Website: walmart
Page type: payment
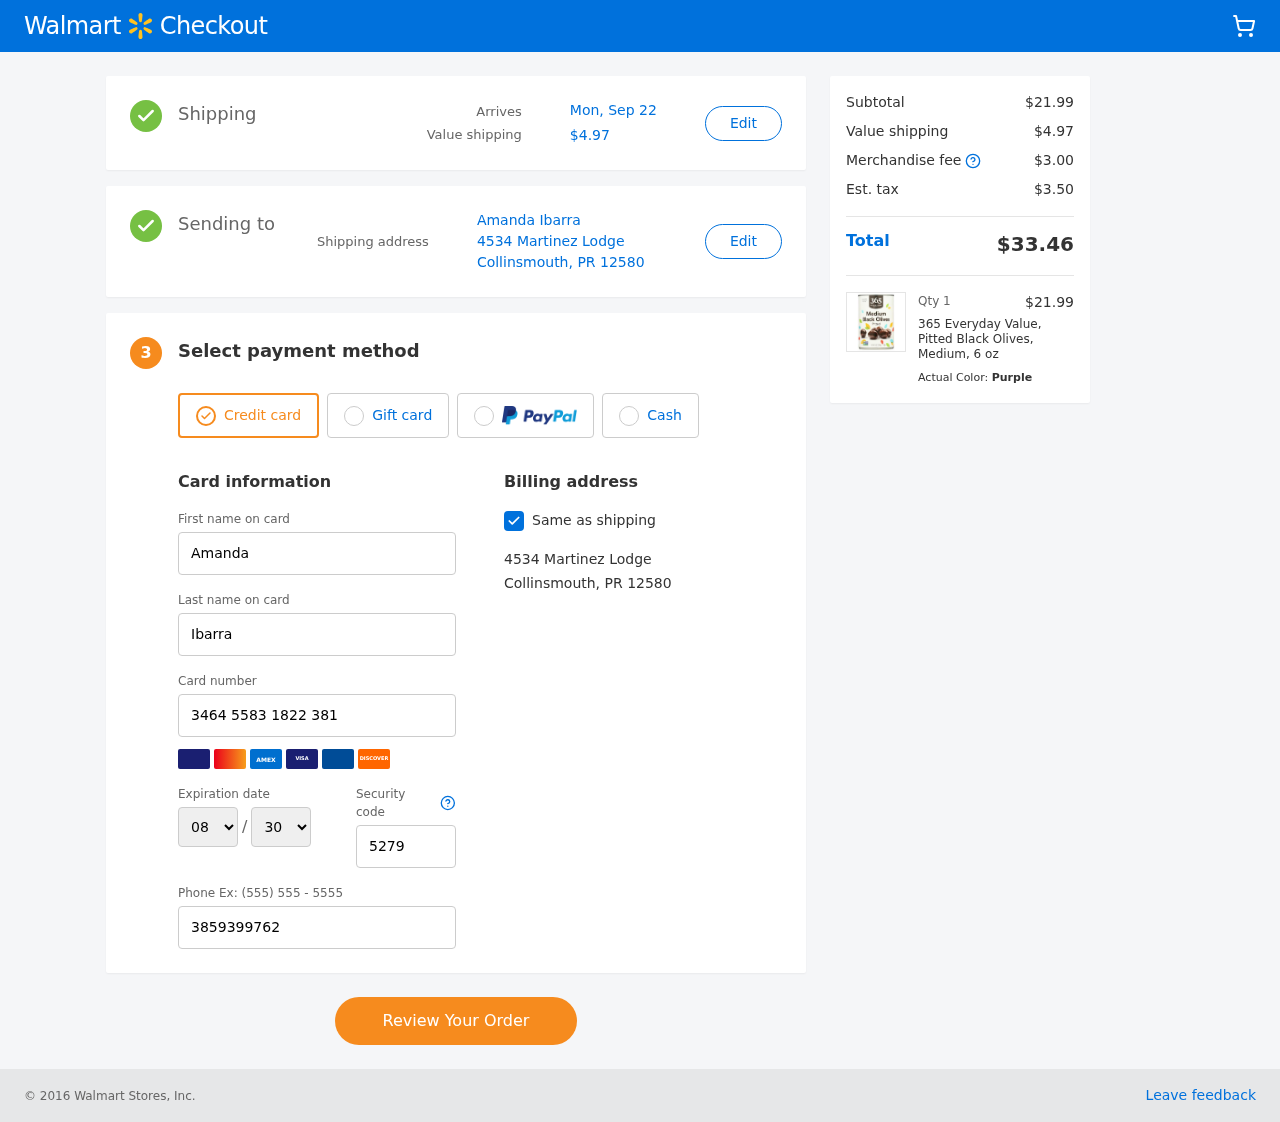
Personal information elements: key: PII_CARD_EXPIRY_MONTH
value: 08
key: PII_CARD_EXPIRY_YEAR
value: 30
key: PII_CITY_STATE_ZIP
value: Collinsmouth, PR 12580
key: PII_FULLNAME
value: Amanda Ibarra
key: PII_STREET
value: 4534 Martinez Lodge
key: PII_FIRSTNAME
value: Amanda
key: PII_LASTNAME
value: Ibarra
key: PII_CARD_NUMBER
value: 3464 5583 1822 381
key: PII_CARD_CVV
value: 5279
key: PII_PHONE
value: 3859399762
Product elements: key: PRODUCT1_NAME
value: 365 Everyday Value, Pitted Black Olives, Medium, 6 oz
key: PRODUCT1_PRICE
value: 21.99
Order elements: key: ORDER_DELIVERY_DATE
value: Mon, Sep 22
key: ORDER_SHIPPING_COST
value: $4.97
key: ORDER_SUBTOTAL
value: $21.99
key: ORDER_MERCHANDISE_FEE
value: $3.00
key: ORDER_TAX
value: $3.50
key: ORDER_TOTAL
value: $33.46
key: ORDER_NUM_ITEMS
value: Qty 1